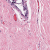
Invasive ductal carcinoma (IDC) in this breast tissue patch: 0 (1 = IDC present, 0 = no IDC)